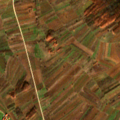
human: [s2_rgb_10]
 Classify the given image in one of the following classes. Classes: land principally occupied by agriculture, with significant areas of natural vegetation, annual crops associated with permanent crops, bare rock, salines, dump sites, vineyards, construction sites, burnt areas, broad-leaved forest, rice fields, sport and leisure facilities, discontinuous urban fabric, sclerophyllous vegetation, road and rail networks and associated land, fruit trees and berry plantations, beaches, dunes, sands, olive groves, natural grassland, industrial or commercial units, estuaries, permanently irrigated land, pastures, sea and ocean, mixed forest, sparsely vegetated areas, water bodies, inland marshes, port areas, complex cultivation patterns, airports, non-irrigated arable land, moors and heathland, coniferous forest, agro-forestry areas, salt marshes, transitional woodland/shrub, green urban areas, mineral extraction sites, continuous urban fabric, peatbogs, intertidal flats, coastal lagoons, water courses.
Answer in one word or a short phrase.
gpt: non-irrigated arable land, complex cultivation patterns, land principally occupied by agriculture, with significant areas of natural vegetation, broad-leaved forest